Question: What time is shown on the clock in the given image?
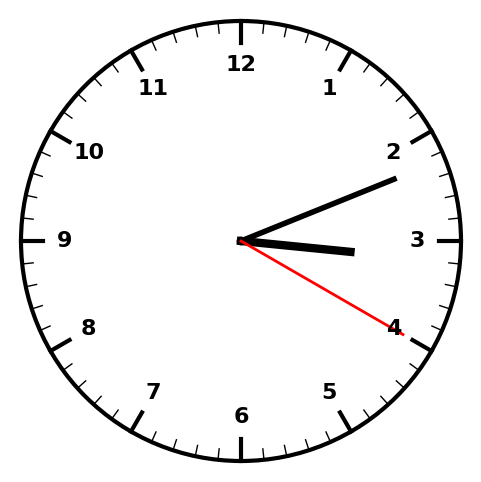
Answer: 03:11:20